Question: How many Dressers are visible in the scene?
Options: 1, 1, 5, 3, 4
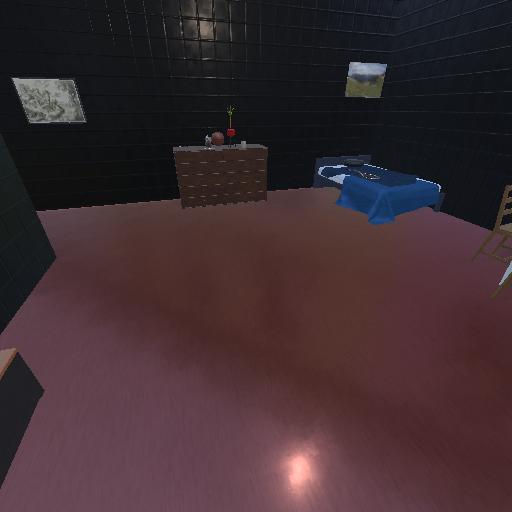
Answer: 1